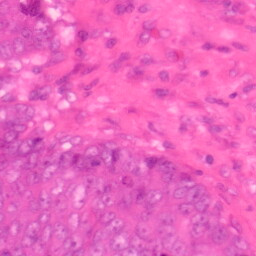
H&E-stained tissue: Colon